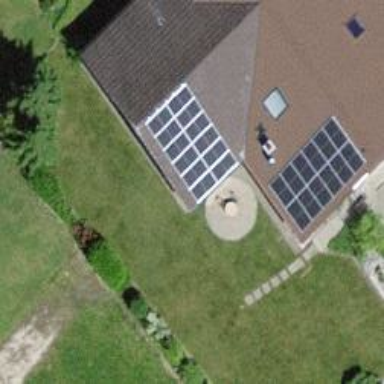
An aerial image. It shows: Solar power generator using photovoltaic method with solar photovoltaic panel types.